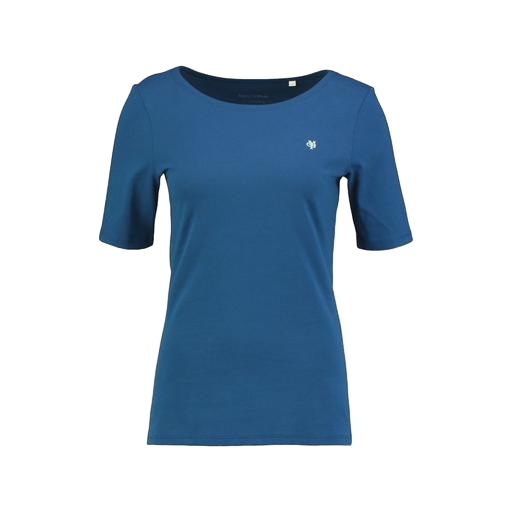
blue t-shirt only macy, blue petite boat-neck t-shirt only macy, blue women's ottoman t-shirt, white background